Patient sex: F
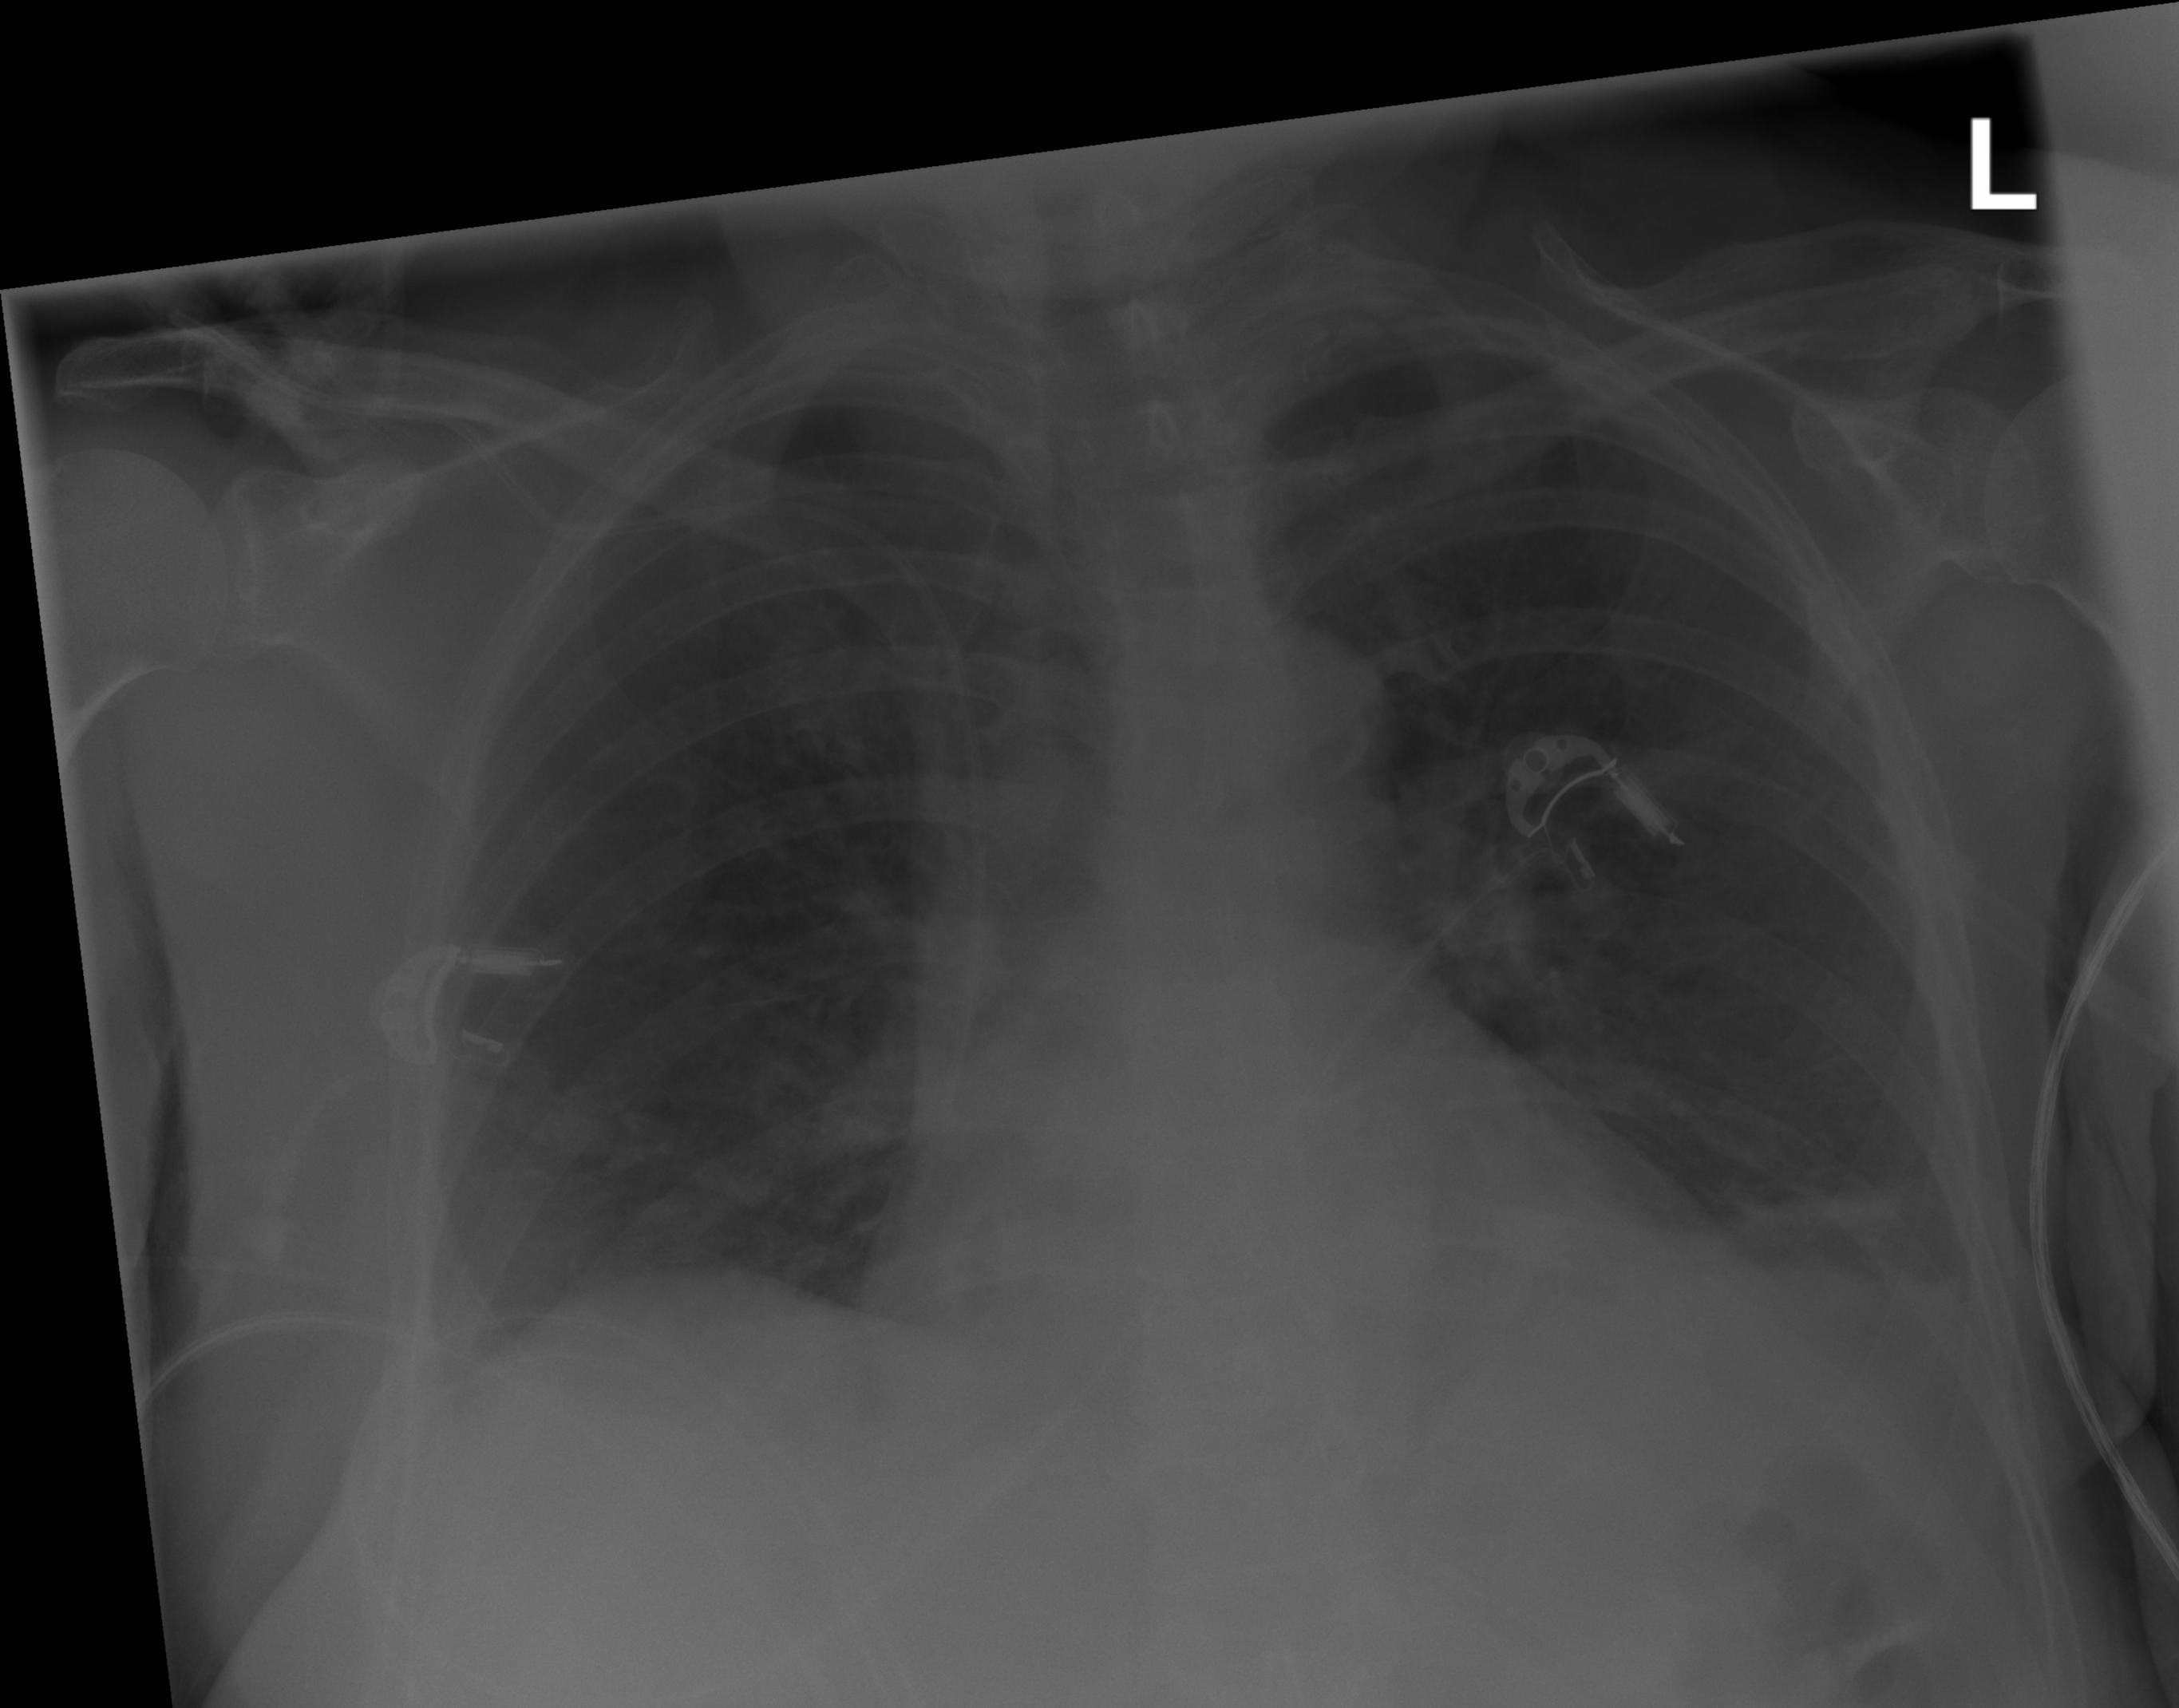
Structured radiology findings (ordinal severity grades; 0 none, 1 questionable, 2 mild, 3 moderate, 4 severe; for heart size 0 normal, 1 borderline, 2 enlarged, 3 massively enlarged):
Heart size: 0
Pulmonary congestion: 0
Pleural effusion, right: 0
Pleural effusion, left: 0
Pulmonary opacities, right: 0
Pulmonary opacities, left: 0
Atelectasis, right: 0
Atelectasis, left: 1